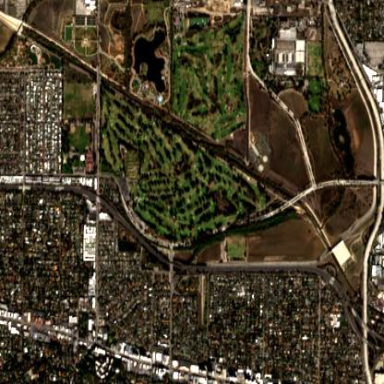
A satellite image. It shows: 18-hole golf course classified as leisure land.